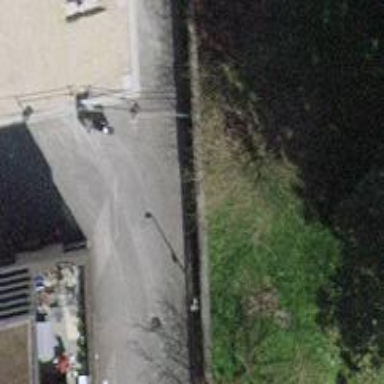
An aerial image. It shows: Pedestrian path with asphalt surface.